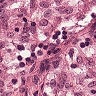
Metastatic tissue present: no